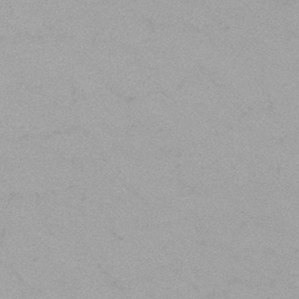
Label: frost